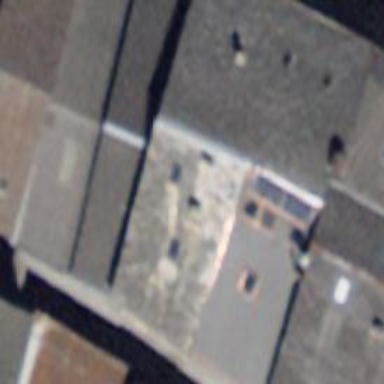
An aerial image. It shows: Terrace building.